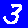
Digit: 3